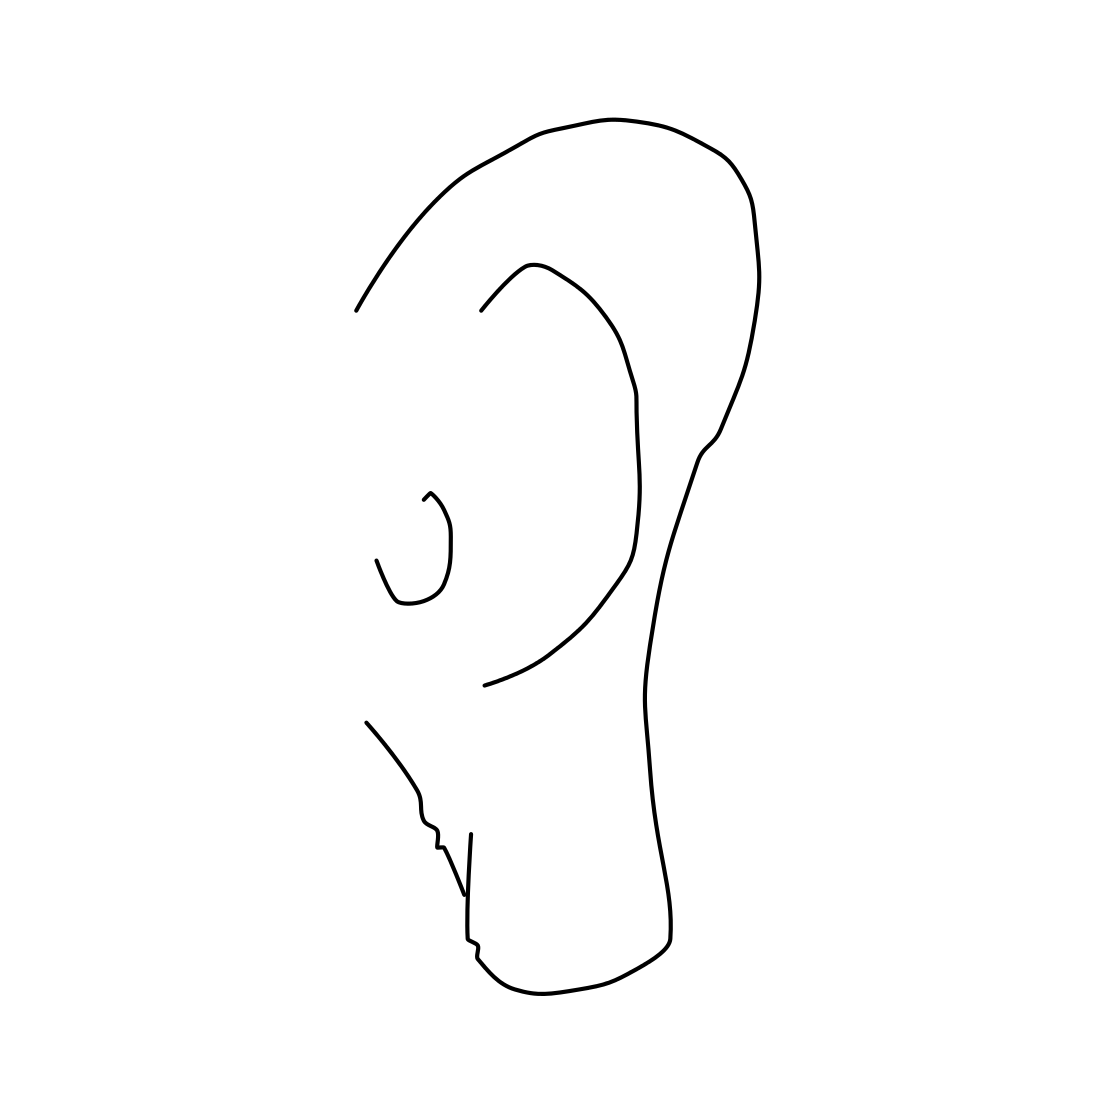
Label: ear